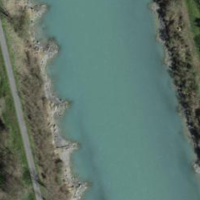
EUNIS habitat code: 15
Species observed at this site:
Humulus lupulus